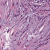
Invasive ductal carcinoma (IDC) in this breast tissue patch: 1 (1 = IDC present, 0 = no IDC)